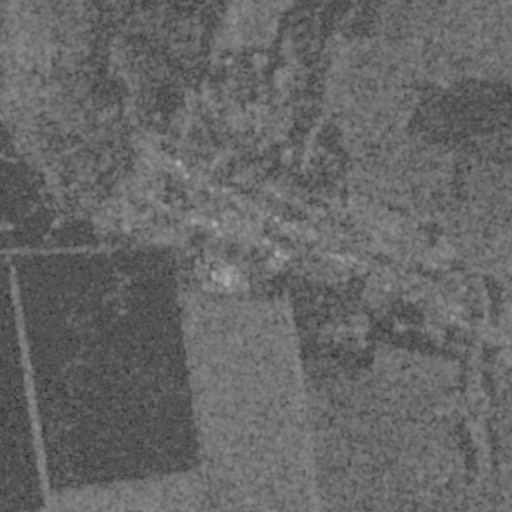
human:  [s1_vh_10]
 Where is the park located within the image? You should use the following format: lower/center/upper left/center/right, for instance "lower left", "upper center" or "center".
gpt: The park is located in the center of the image.
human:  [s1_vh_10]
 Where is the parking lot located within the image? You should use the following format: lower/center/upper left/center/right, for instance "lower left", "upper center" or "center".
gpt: The parking lot is located in the center of the image.
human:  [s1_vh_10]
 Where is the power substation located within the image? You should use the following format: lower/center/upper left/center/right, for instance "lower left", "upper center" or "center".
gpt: The power substation is located in the center right of the image.
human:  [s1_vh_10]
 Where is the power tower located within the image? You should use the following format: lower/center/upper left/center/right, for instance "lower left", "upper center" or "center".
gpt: The power tower is located in the right of the image.
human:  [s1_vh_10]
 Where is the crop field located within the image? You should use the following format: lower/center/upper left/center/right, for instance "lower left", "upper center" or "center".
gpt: There is no crop field in the image.

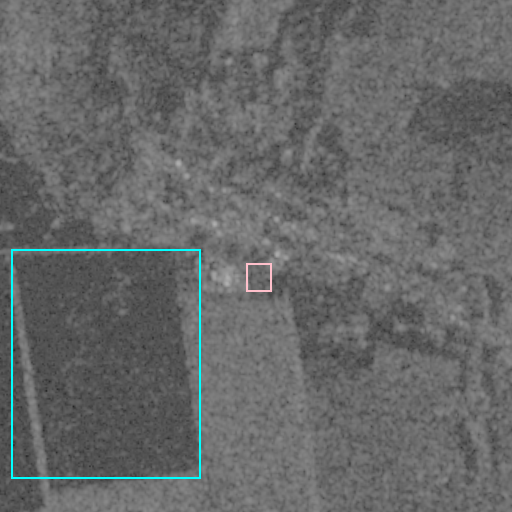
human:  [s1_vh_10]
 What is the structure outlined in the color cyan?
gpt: The structure outlined in cyan is a crop field.
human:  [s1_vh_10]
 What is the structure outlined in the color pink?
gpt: The structure outlined in pink is a park.
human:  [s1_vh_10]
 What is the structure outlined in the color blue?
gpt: There is no blue outline.